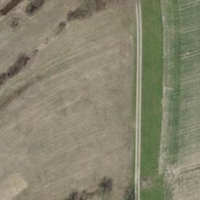
EUNIS habitat code: 23
Species observed at this site:
Persicaria maculosa